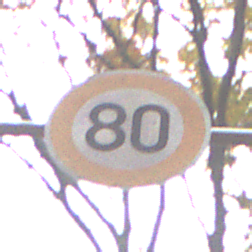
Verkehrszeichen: Geschwindigkeit80
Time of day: Midday
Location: Outdoor (Nature)
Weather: Overcast
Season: NotSpecified
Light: Natural